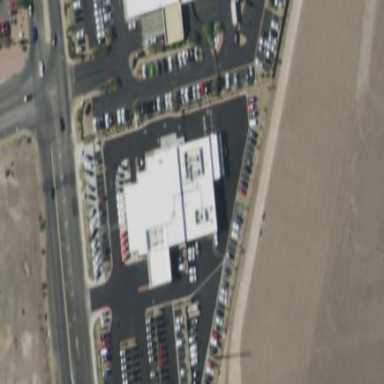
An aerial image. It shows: Car shop building.